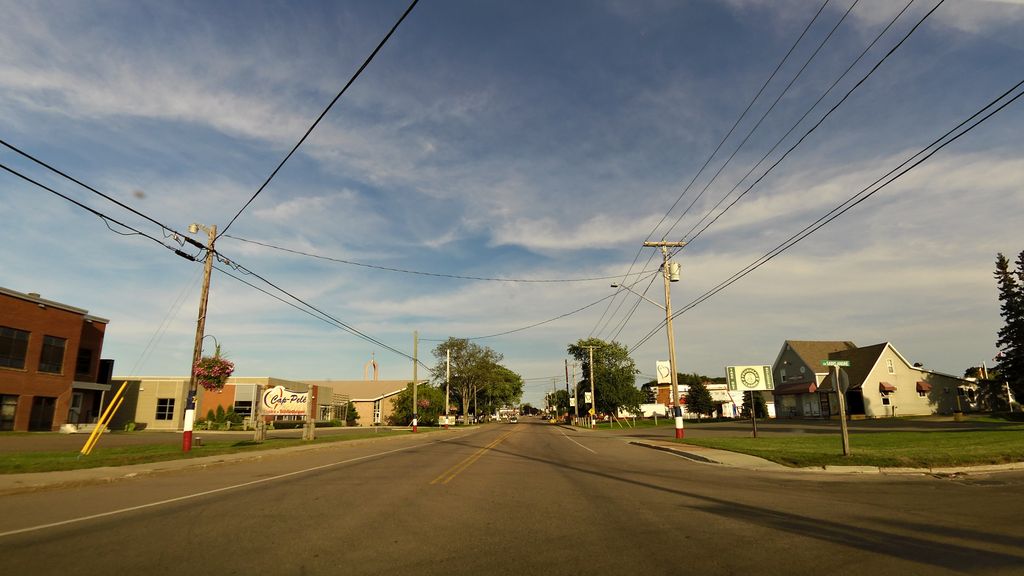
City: charlottetown